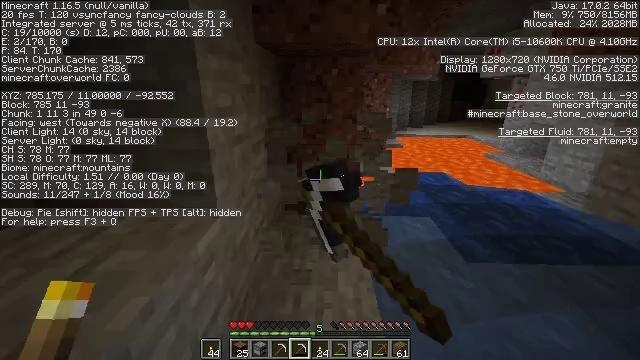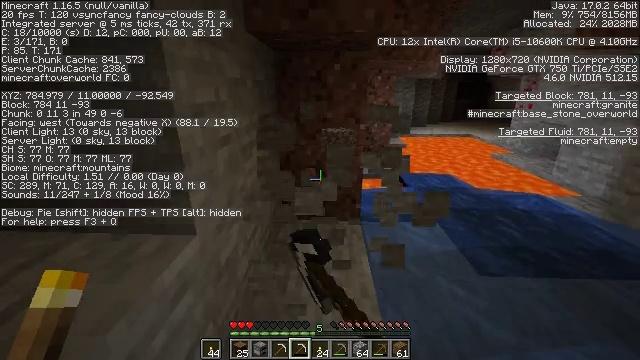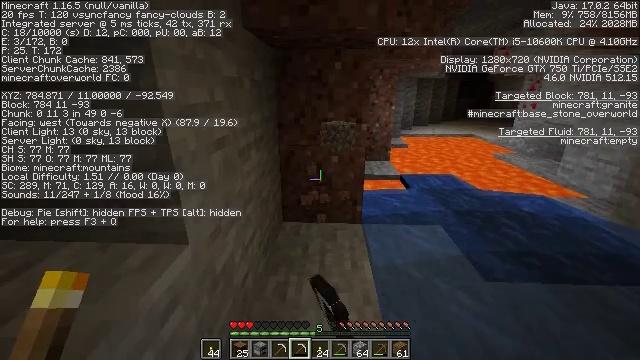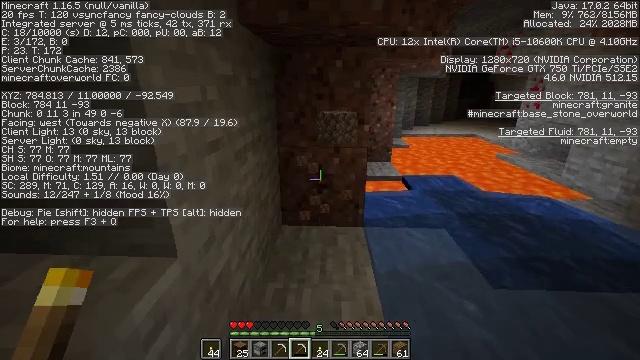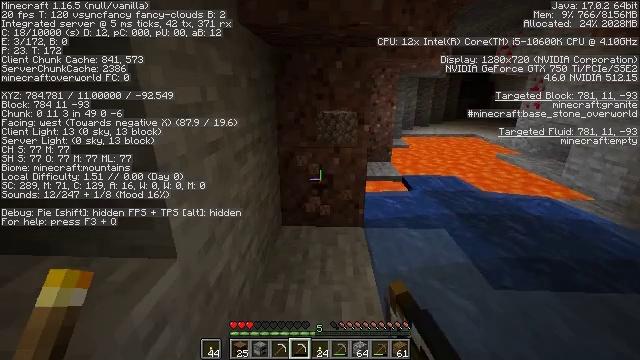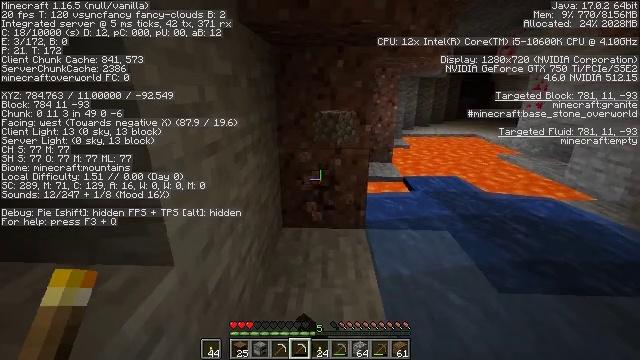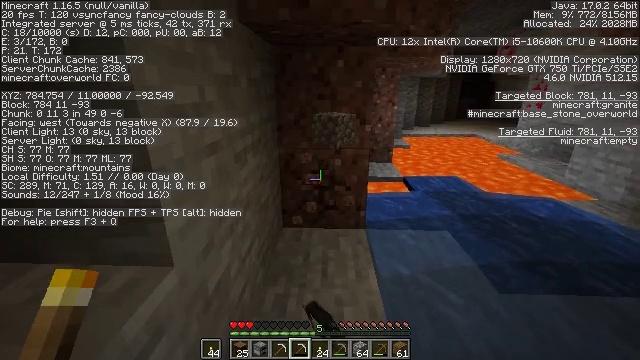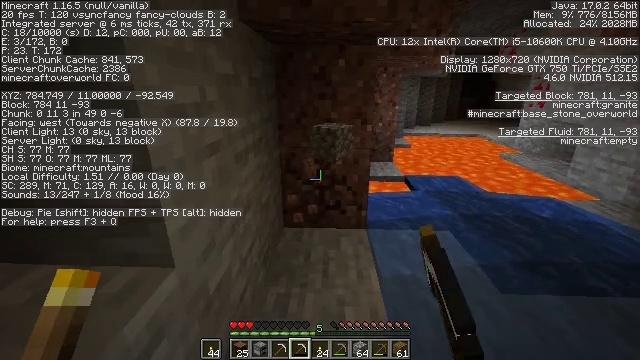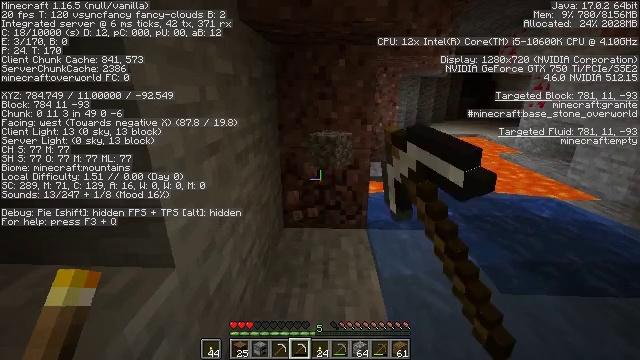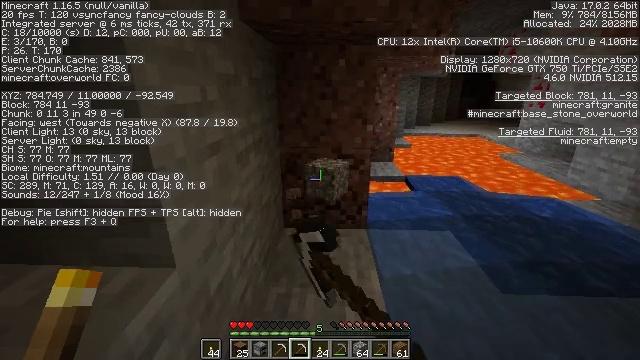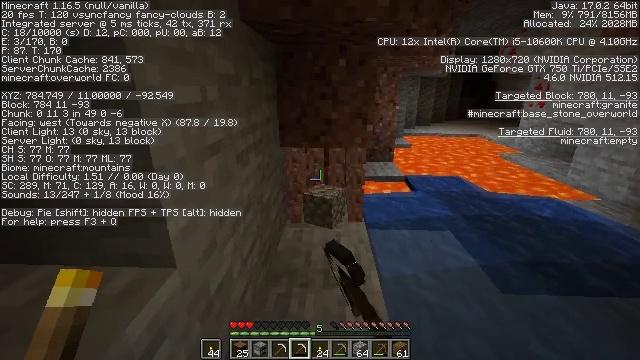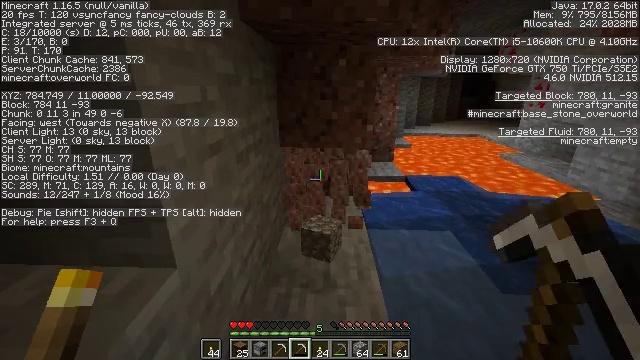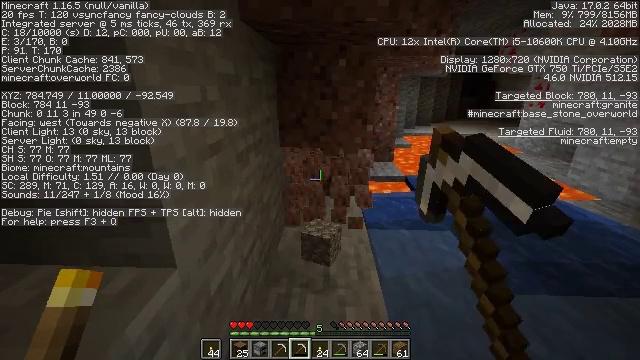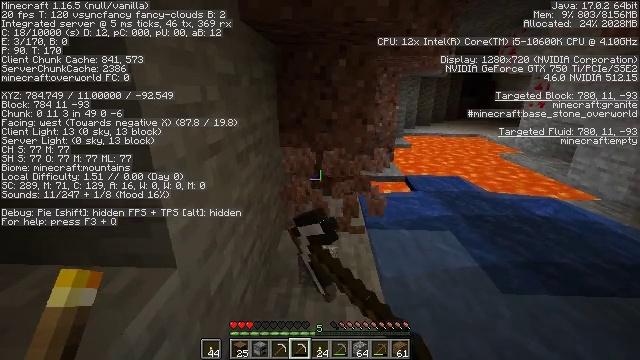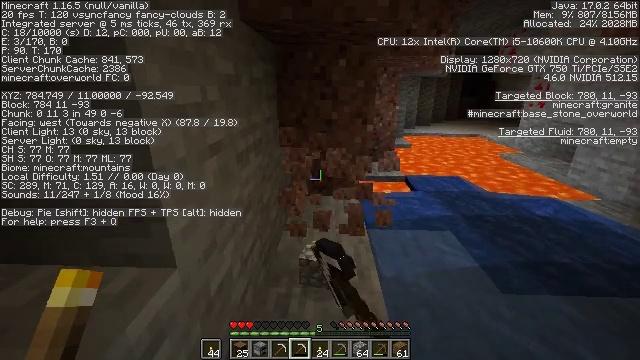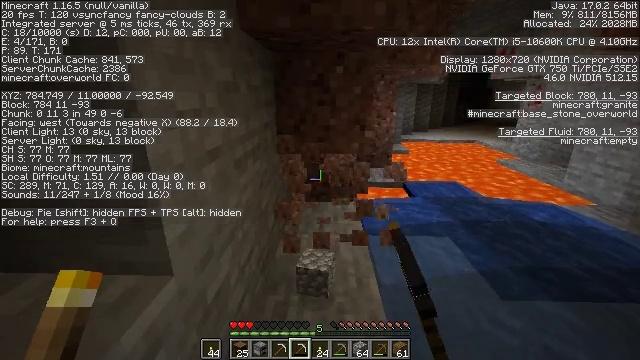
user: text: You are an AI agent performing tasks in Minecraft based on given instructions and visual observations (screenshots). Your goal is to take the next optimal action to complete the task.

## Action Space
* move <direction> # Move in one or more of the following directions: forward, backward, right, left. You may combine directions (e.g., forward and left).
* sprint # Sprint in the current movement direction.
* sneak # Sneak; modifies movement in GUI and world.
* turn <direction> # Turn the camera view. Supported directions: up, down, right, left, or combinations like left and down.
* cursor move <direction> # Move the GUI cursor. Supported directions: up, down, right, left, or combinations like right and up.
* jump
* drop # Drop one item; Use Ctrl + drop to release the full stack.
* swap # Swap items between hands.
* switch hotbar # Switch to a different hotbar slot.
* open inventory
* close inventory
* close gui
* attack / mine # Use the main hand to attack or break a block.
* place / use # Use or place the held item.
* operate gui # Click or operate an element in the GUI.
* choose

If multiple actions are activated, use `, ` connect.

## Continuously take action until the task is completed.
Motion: motion action
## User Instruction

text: Collect granite for building materials.
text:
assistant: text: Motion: move forward, attack / mine
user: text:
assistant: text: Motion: attack / mine
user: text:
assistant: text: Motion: attack / mine
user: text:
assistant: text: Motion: attack / mine
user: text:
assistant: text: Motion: attack / mine
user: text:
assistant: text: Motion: attack / mine
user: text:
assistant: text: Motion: attack / mine
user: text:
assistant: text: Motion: attack / mine
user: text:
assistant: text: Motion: attack / mine
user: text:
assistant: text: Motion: attack / mine
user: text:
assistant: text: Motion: attack / mine
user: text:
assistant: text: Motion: attack / mine
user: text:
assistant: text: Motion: attack / mine
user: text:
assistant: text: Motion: attack / mine
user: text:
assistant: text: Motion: turn up, attack / mine
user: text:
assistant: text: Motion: turn right and up, attack / mine
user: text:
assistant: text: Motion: turn up, attack / mine
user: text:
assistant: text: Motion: turn up, attack / mine
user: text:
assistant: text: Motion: turn up, attack / mine
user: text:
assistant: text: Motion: attack / mine
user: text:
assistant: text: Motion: attack / mine
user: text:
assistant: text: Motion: attack / mine
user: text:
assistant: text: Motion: attack / mine
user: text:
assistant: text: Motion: attack / mine
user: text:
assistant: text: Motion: attack / mine
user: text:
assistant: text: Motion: move forward, attack / mine
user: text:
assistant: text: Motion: move forward, attack / mine
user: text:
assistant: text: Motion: move forward, attack / mine
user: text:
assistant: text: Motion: move forward and move left, attack / mine
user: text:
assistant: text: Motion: move forward and move left, attack / mine